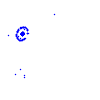
Particle: kaon